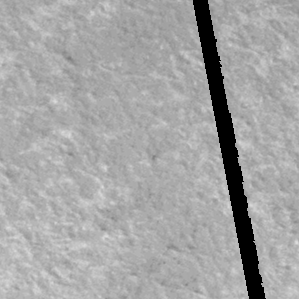
Label: frost